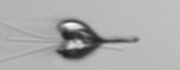
Label: Pyramimonas_longicauda